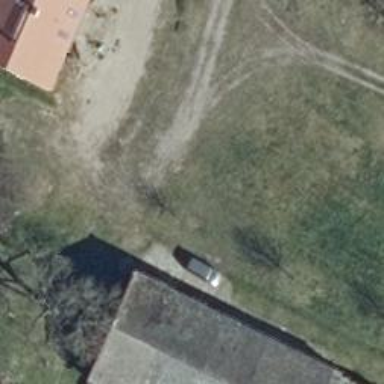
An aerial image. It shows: Farm.